Field crop: maize
Growth stage: 1
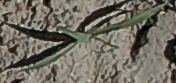
Species: sorghum